Question: I have two background threads running at the same time.
First thread is converting raw pixel data to UIImage (using CGImageCreate) and saves this image into a JPEG using UIImageJPEGRepresentation.
Second thread reads JPEG data from a file and loads it into a UIImage. Then the raw pixel data is extracted from this UIImage (using CGBitmapContextCreate).
The problem is that occasionally (1 out of 50) JPEGs the thread writes has corrupted data:

Corrupted image usually has a top/bottom field of solid colour.
The problem goes away if I use a mutex to prevent entire background methods from running at the same time. I've also tried to use libjpeg instead of UIKit methods and it also works fine.
I'm pretty sure my threads never access same image data simultaneously.
As far as I know some of the UIKit methods are thread safe. But looks in in this case something is not thread safe.
My question is what would be the right approach to save raw pixel data as JPEG on one thread, while decoding JPEG into raw pixel data on another? I'll also need to do some drawing using UIImage on the main thread at the same time.
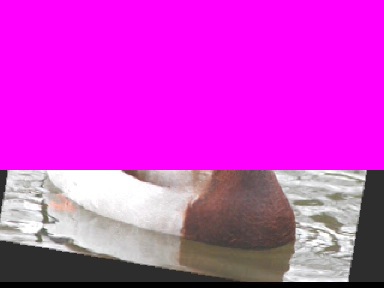
Answer: Turns out the problem was that I deleted the pixel data I passed to 'CGDataProviderCreateWithData' after creating a CGImage.
The data can only be destroyed after the callback 'CGDataProviderReleaseDataCallback' is called.